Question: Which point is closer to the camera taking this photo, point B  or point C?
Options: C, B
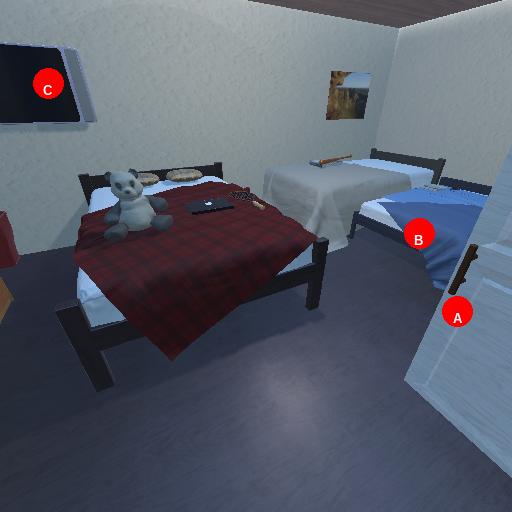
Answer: C